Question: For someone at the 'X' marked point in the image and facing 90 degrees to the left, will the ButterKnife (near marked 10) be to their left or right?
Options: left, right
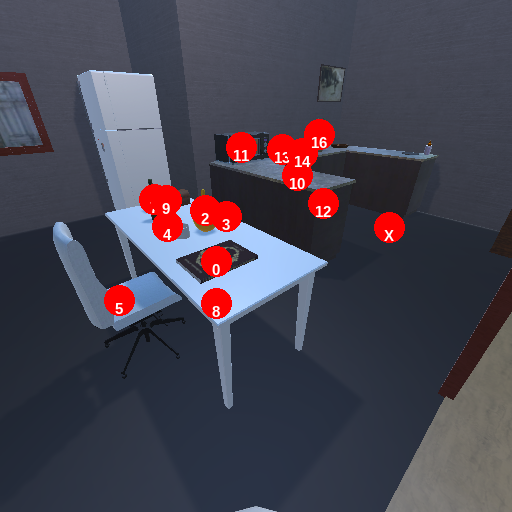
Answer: left